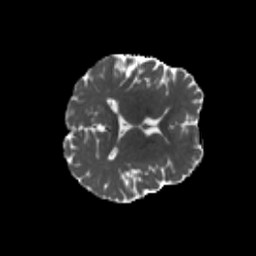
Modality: MD
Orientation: axial
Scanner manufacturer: siemens
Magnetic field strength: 3 T
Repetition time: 4.16 s
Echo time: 0.0806 s